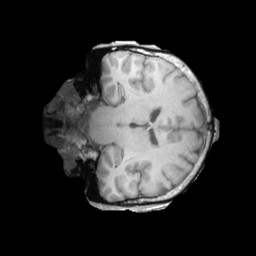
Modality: T1w
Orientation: coronal
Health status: ill
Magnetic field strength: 3 T